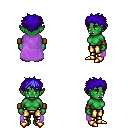
a pixel art fantasy rpg character, female body template, orc, green skin, lavender cape, gold greaves, blue bedhead hairstyle, leather bracers, gold boots, four views (front, back, left, right), 2x2 character sprite sheet, small pixel art, hard edges, no anti-aliasing